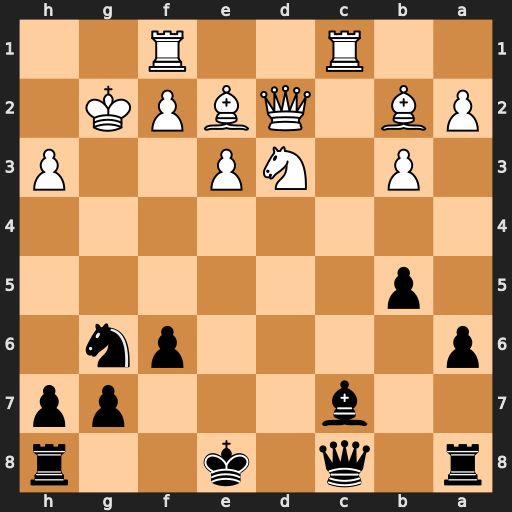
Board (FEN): r1q1k2r/2b3pp/p4pn1/1p6/8/1P1NP2P/PB1QBPK1/2R2R2
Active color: b
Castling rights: kq
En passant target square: -
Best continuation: Nh4+ Kg1 Qxh3 Bh5+ g6 f4 gxh5